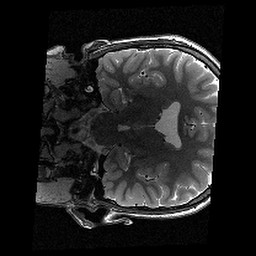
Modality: T2w
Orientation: coronal
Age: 11
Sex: female
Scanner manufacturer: siemens
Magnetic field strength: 3 T
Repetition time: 9.23 s
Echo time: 0.067 s